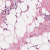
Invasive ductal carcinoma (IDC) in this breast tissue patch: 0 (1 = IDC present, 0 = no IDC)